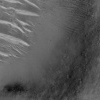
Atmospheric dust classification: not_dusty